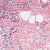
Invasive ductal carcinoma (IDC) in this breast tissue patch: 0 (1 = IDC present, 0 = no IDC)